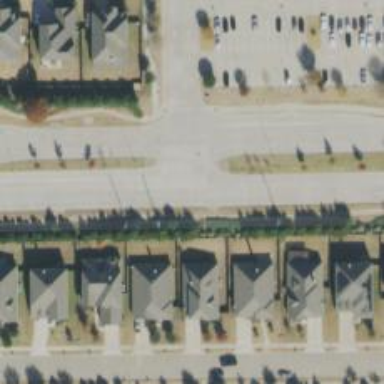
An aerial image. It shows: Primary highway with separate sidewalk.